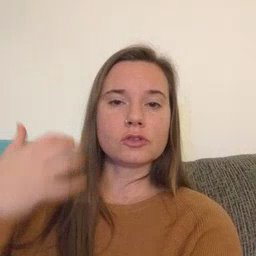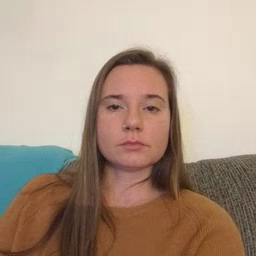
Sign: tiger